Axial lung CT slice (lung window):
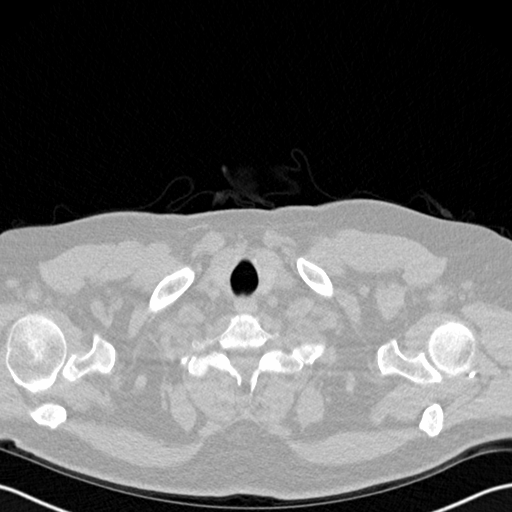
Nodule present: no